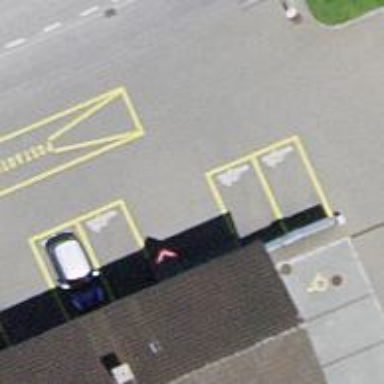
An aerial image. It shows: Bus stop with platform for public transport.